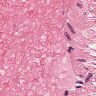
Metastatic tissue present: no